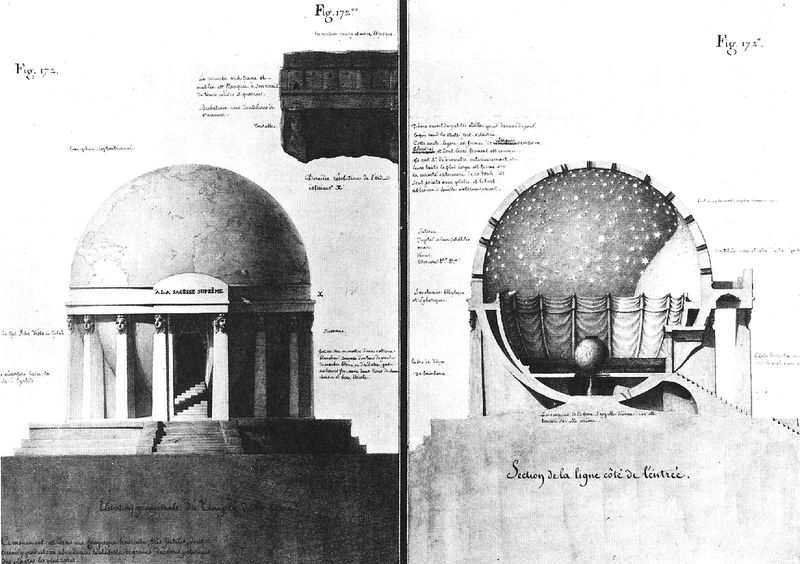
Titel: Entwurf, Aufriss und Schnitt, für den “Temple de la Terre”
Künstler: Jean Jaques Lequeu
Schlagwörter: grau, schwarz, skizze, säule, säulen, weiss, zeichnung, gebäude, architektur, kreis, rund, schrift, ansicht, französisch, kuppel, treppe, detail, stufen, schwarzweiss, sterne, sternenhimmel, kugel, grab, plan, querschnitt, mausoleum, beschreibung, rundbau, halbkugel, fig., observatorium, sternwarte